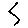
Label: zigzag